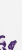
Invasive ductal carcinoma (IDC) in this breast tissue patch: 0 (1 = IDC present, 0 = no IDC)